Interaction volume radius: 5 \u00c5
Interaction volume height: 20 \u00c5
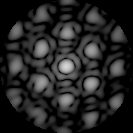
Disorder parameter: 0.275